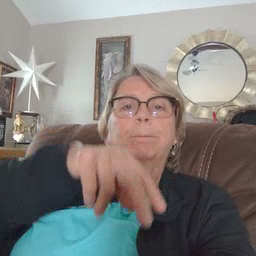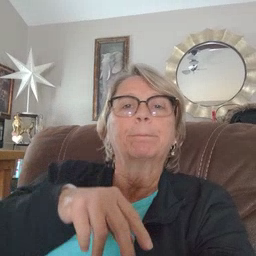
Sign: jump